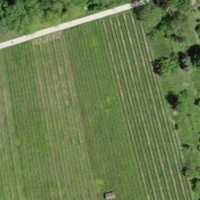
EUNIS habitat code: 25
Species observed at this site:
Tulipa sylvestris